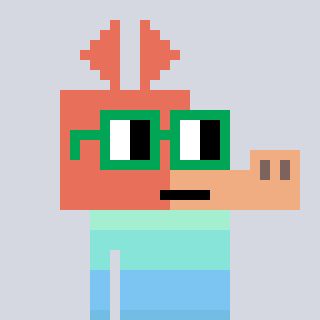
a pixel art character with square green glasses, a aardvark-shaped head and a gunk-colored body on a cool background